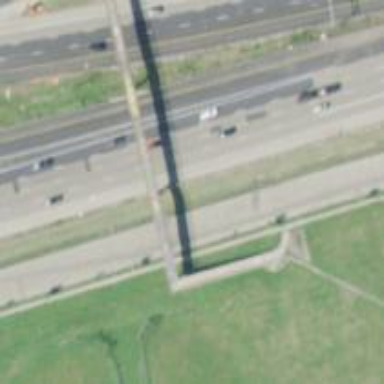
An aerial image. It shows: Motorway junction.